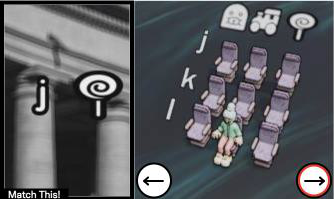
Task: seats
Answer: no